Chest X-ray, PA view. Patient: 45 years old, sex M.
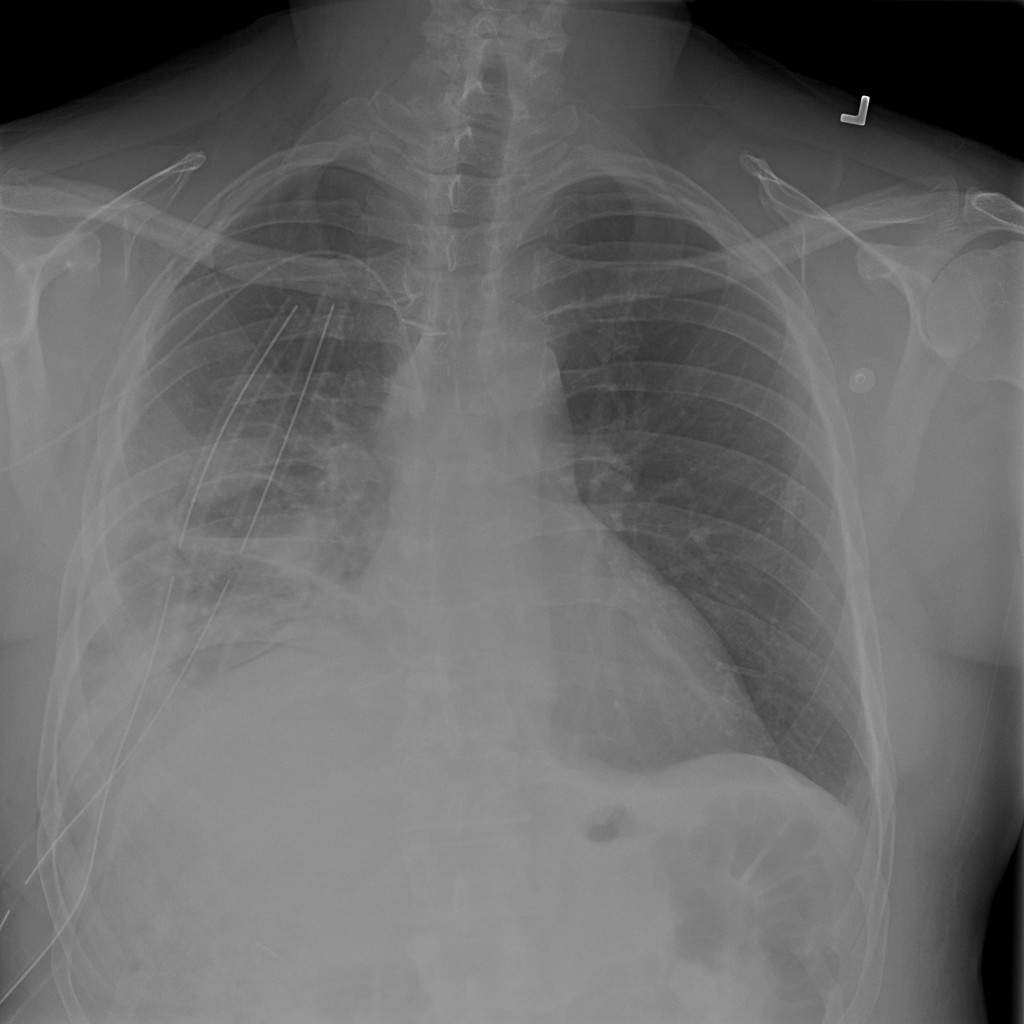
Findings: No Finding